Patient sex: M
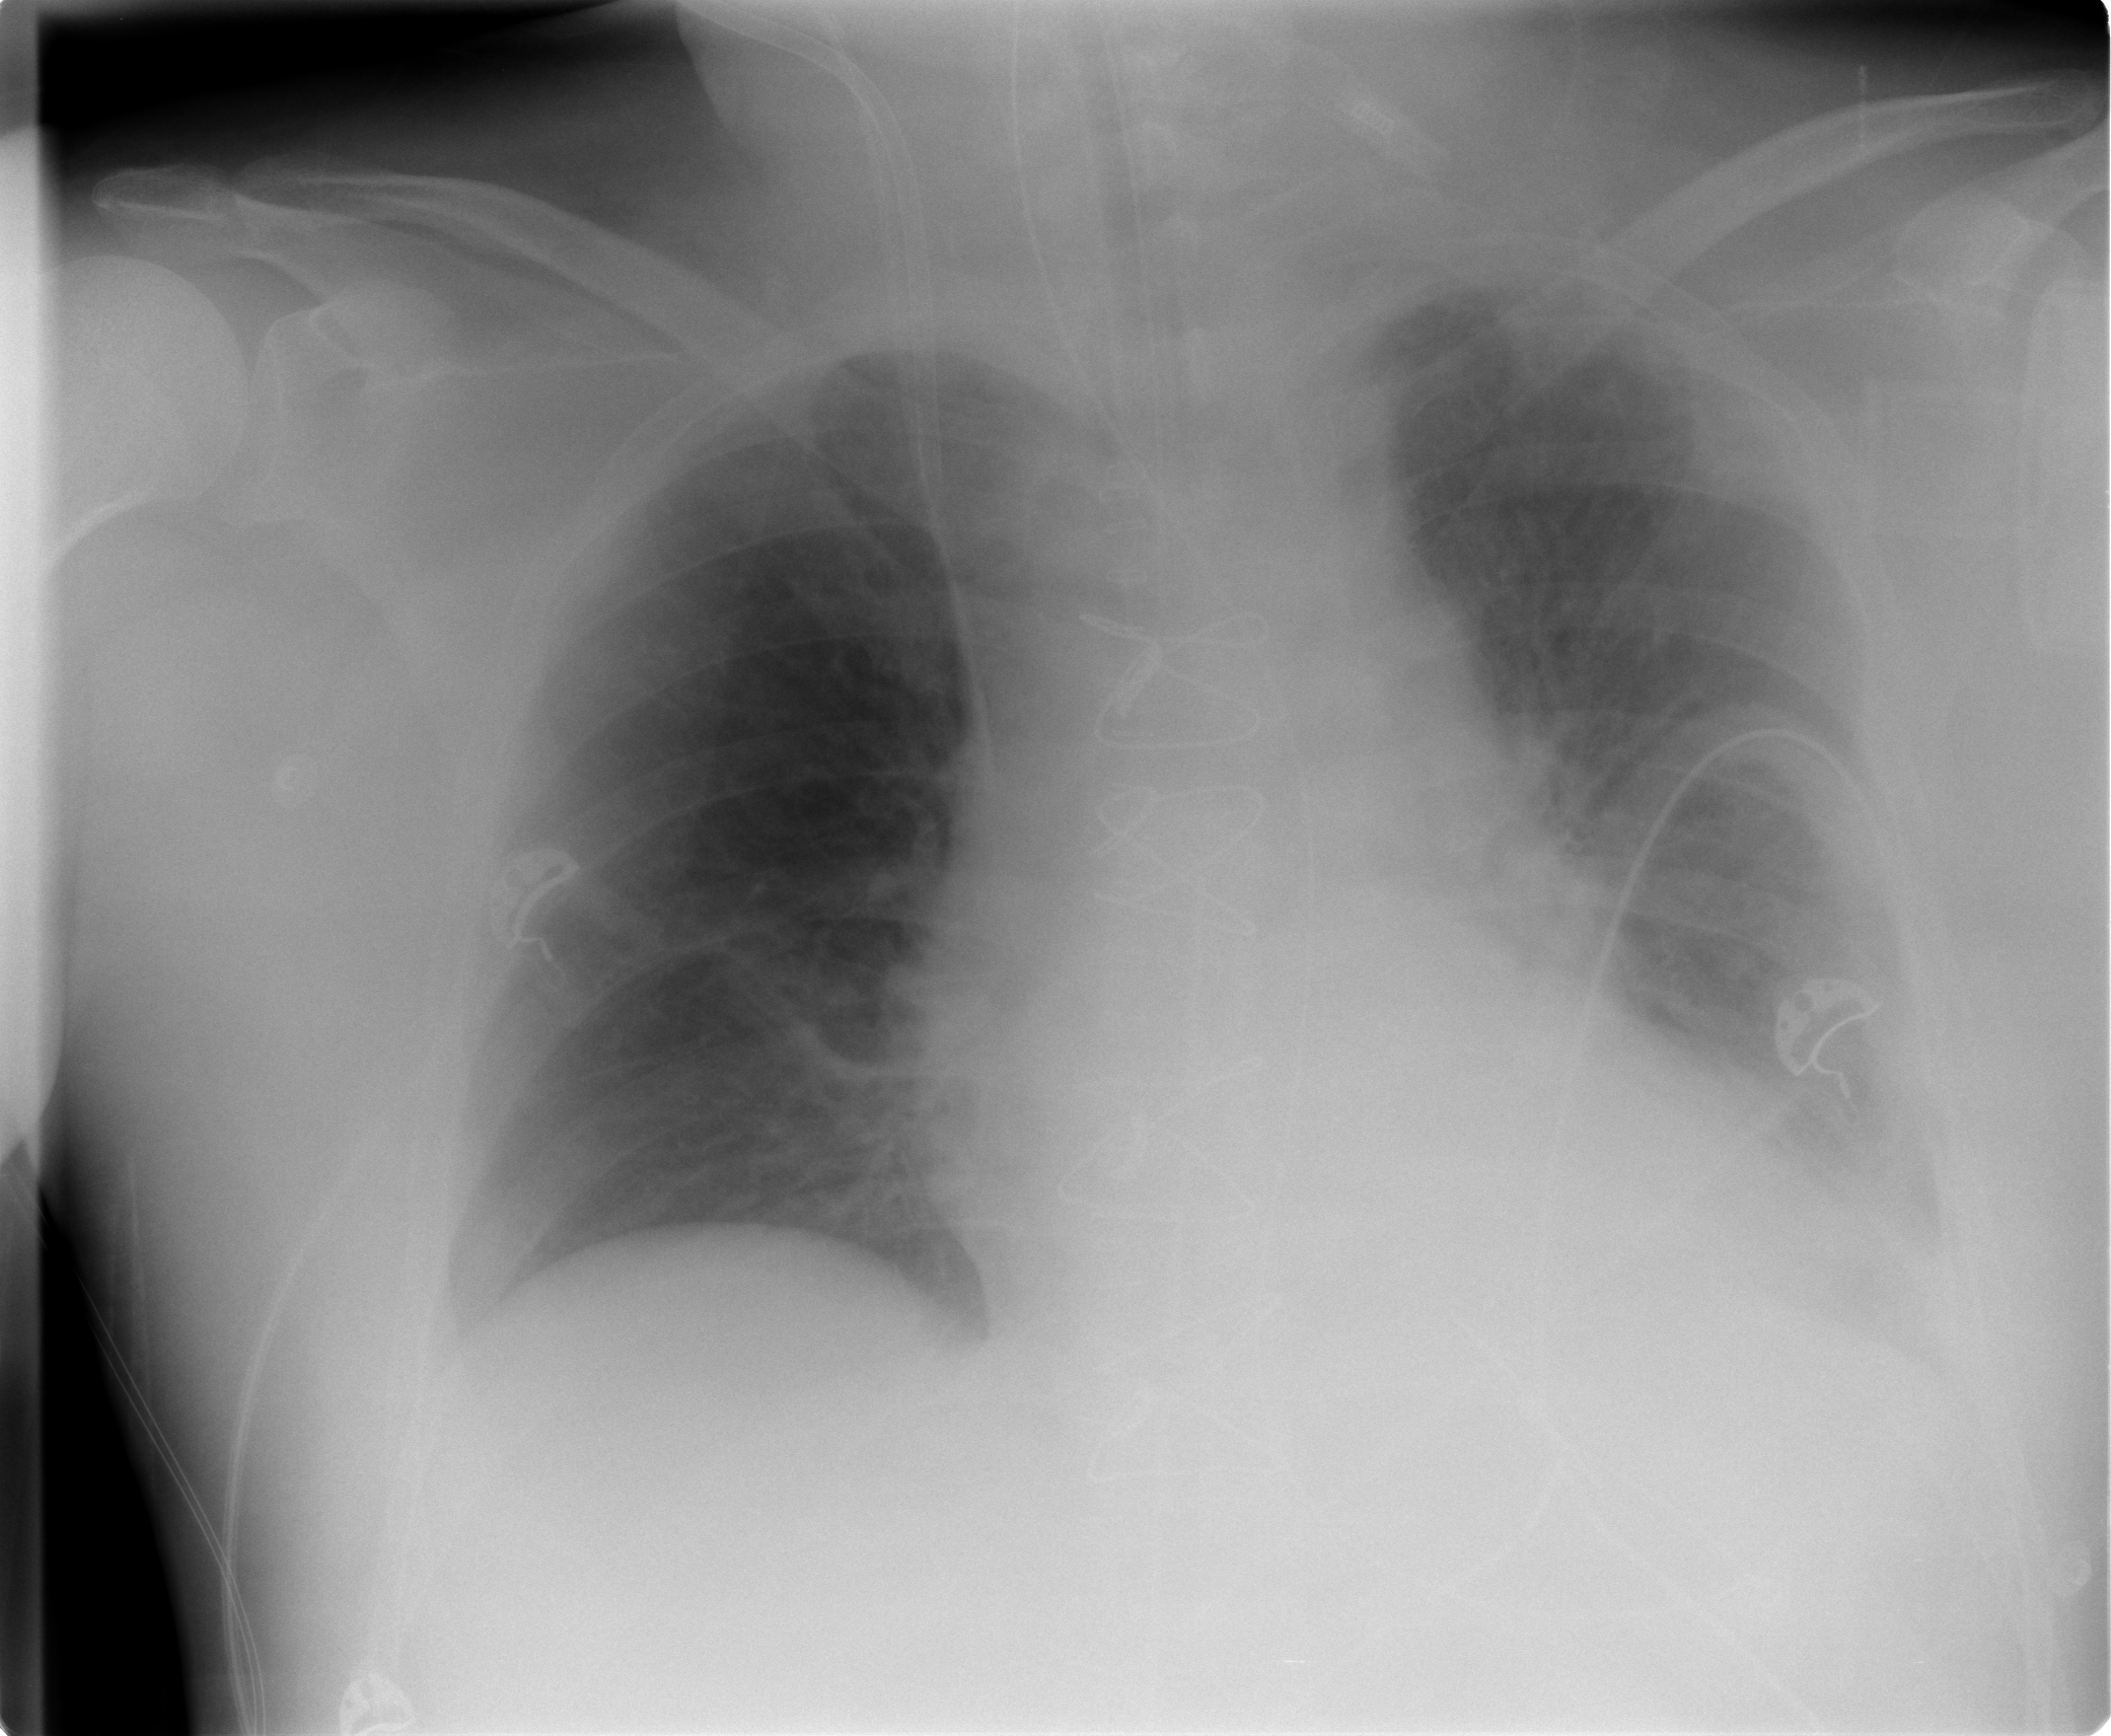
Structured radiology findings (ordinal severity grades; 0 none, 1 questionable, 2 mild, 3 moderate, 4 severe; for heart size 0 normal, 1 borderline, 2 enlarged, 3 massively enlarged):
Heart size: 1
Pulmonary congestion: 0
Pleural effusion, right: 0
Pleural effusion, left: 2
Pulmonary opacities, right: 0
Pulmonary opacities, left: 0
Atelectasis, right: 0
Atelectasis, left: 2